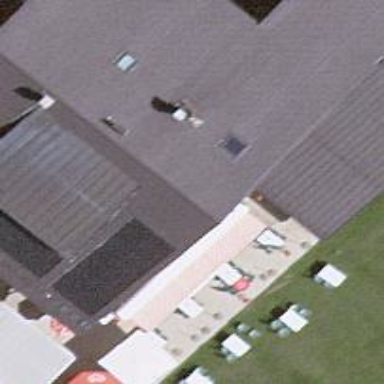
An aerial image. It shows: Restaurant in building.